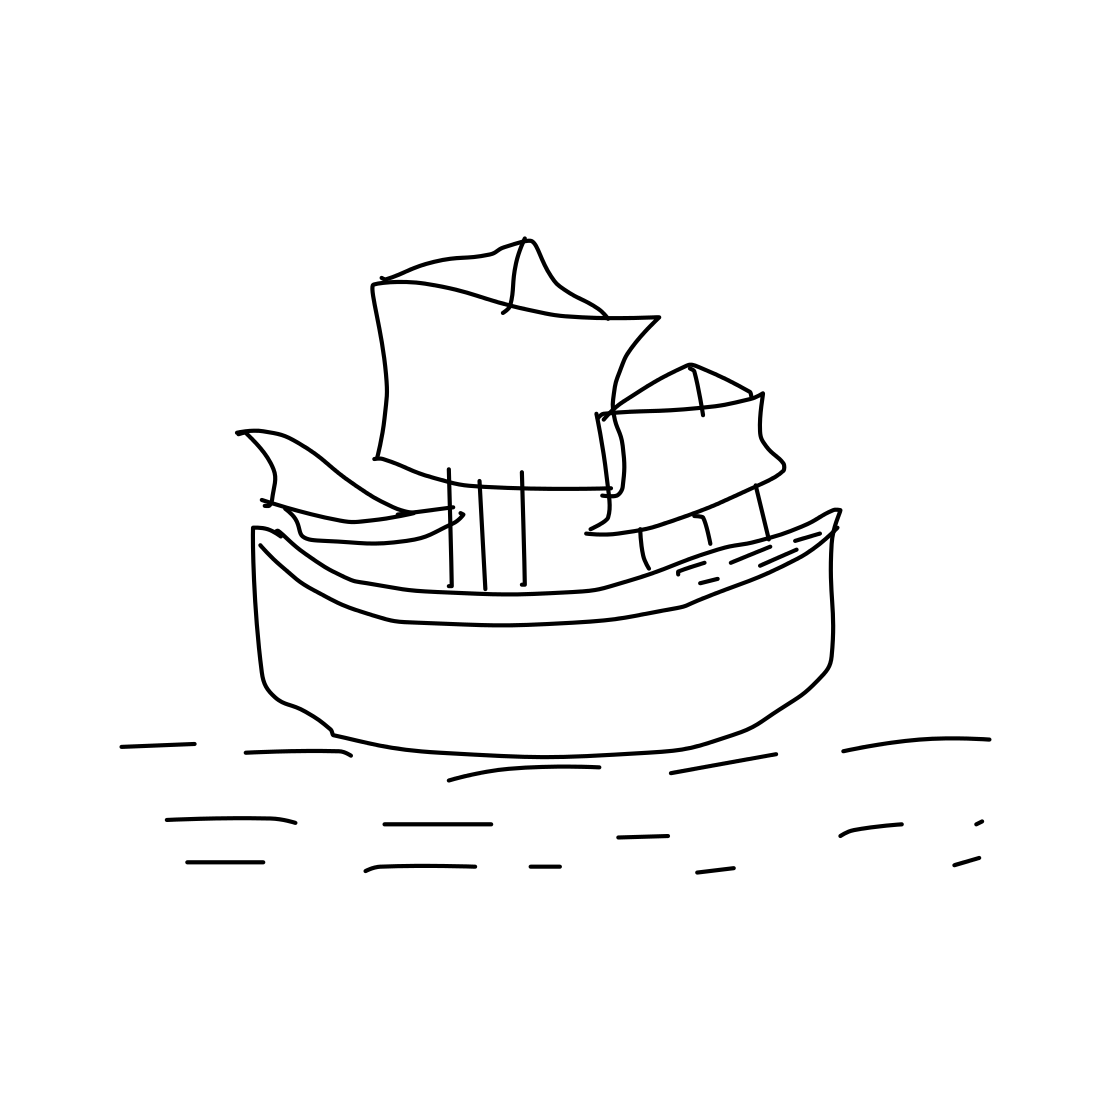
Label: ship